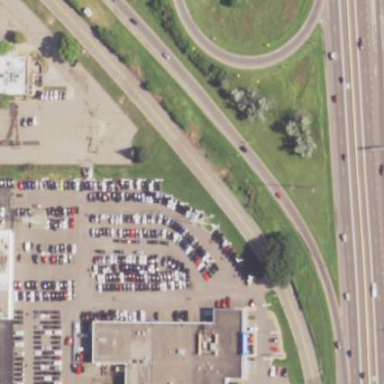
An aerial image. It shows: Shop that sells cars.